Interaction volume radius: 10 \u00c5
Interaction volume height: 15 \u00c5
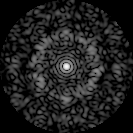
Disorder parameter: 0.7745